Question: I have this embedded Qt application that uses the QGraphics framework to display a web view.
The dimensions of the web view are 1280*720 pixels, and the QGraphicsView is set to render the scene at these coordinates (0,0, 1280x720).
I'm trying to add a loading indicator on the top right corner (at 1100,50), which is a simple PNG image that I rotate every now and then using a QTimeLine.
Code looks like this (I found the transformation trick on the internet):
'''
// loading_indic initialization:
QGraphicsPixmapItem *loading_indic =
new QGraphicsPixmapItem( QPixmap("./resources/loading_64.png") );
loading_indic->setPos(QPoint(1100.0,50.0));
QTimeLine timeline = new QTimeLine(1000);
timeline->setFrameRange(0,steps);
connect(timeline, SIGNAL(valueChanged(qreal)), this, SLOT(updateStep(qreal)));
timeline->start();
// called at each step of a QTimeLine:
void updateStep(qreal step) {
QTransform transformation = QTransform()
// place coordinate system to the center of the image
.translate( width/2.0, height/2.0)
// rotate the image in this new coordinate system
.rotate(new_angle)
// replace the coordinate system to the original
.translate( -width/2.0, -height/2.0);
loading_indic->setTransform(transformation);
}
'''
Now, my problem is that when doing this, it looks like the WebView is translated as well, resulting in everything being displayed in the center of the screen.
Result looks like this:

The webview is supposed to fill the screen, and the loading indicator should be on top right...
My scene contains only two items:
'''
Scene
|
\____ QGraphicsWebView
\____ QGraphicsPixmapItem // loading indicator
'''
What am I doing wrong here?
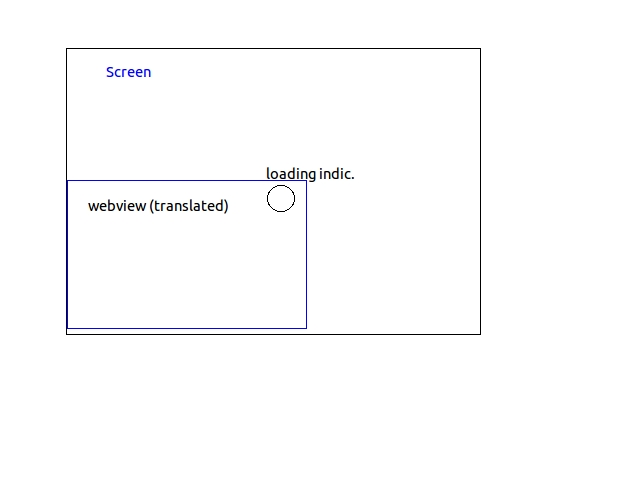
Answer: Solved my problem..
I don't know why, but it looks like adding this PNG item to the scene was screwing up with the scene's rectangle.
Doing this:
'''
_scene.addItem(loading_indic);
loading_indic->setPos(1100.0, 50.0);
_scene.setSceneRect(0.0,0.0,1280.0,720.0); // resets the scene's rectangle ?!
loading_indic->startAnimation();
'''
solved the problem. Now my items are correctly placed on screen.
If somebody has an explanation to this, I'll gladly accept his answer.